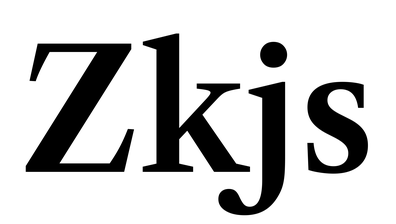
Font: LibreCaslonText_SemiBold